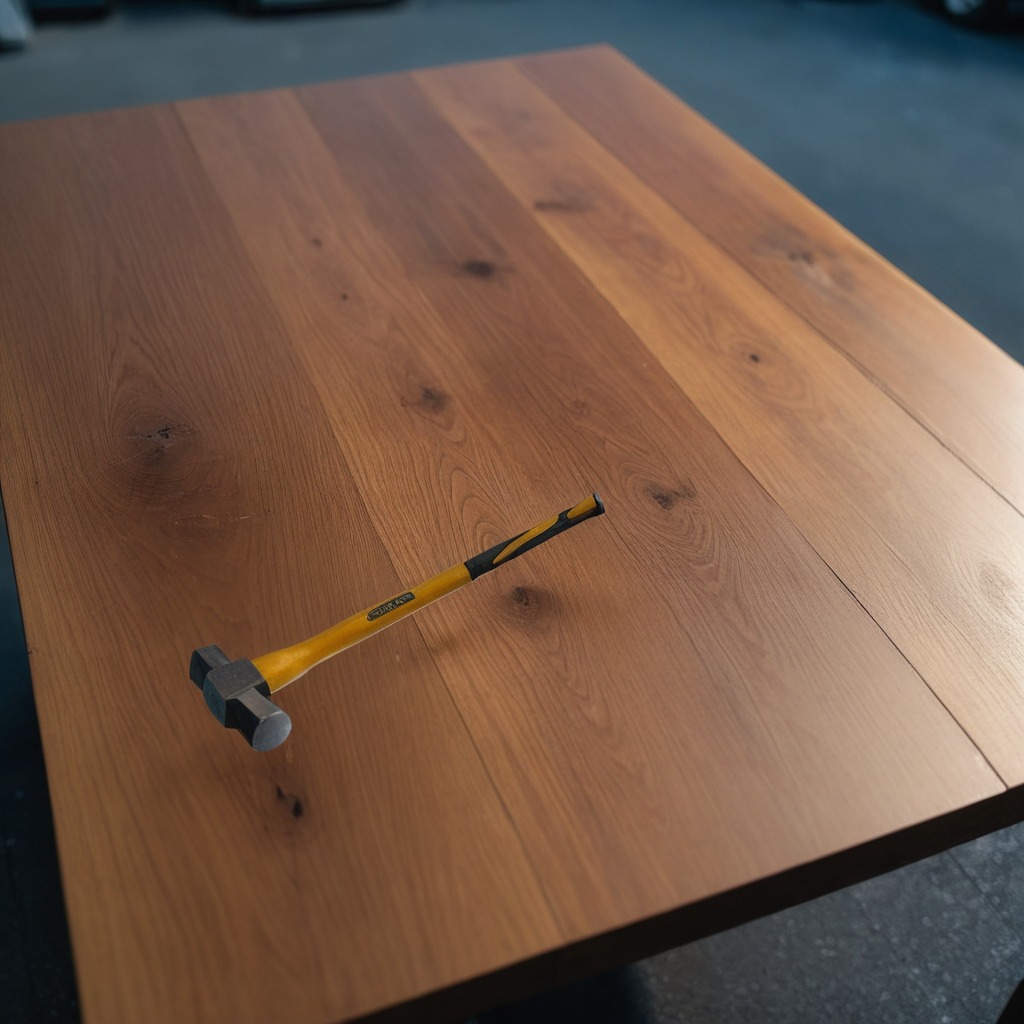
A hammer is lying on a table.